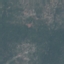
Land use / land cover: HerbaceousVegetation